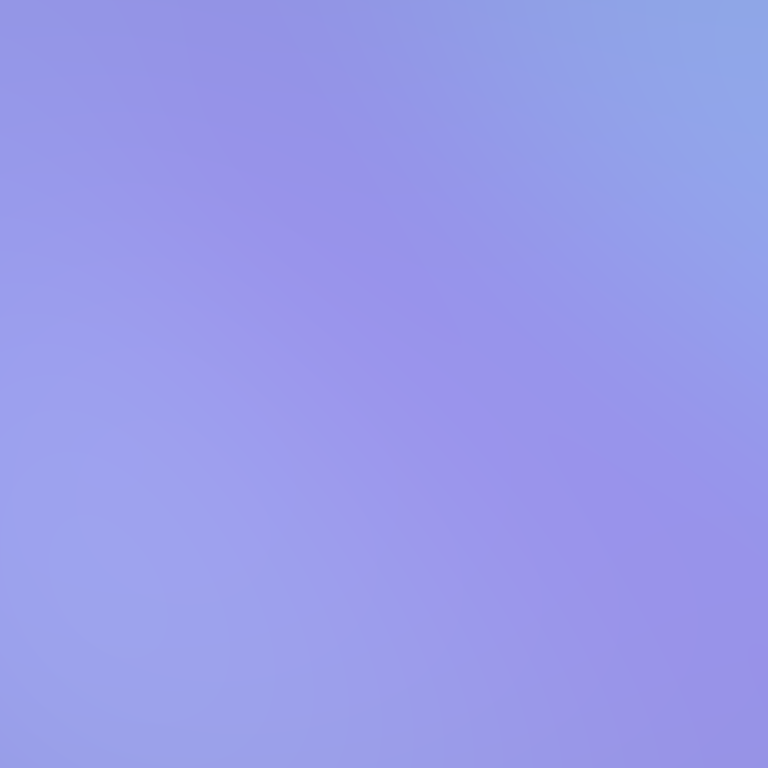
Abstract light effect, smooth gradient from soft lavender to light blue, calm atmosphere, diffuse light, no room, no furniture, no objects.